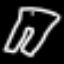
Label: pants